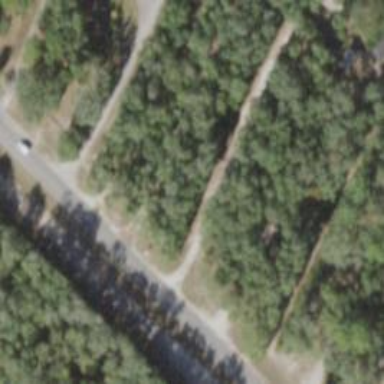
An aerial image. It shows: Driveway leading to service road.